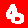
Digit: 8